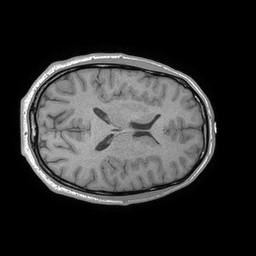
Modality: T1w
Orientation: axial
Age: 37
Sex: male
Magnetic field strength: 3 T